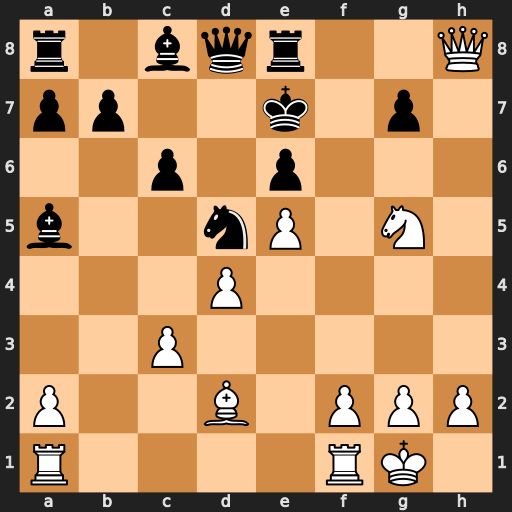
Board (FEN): r1bqr2Q/pp2k1p1/2p1p3/b2nP1N1/3P4/2P5/P2B1PPP/R4RK1
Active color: w
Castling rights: -
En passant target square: -
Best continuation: Qxg7#